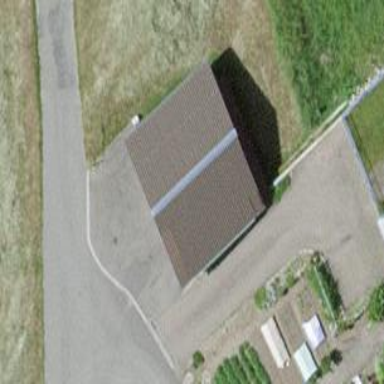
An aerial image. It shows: Service building.